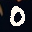
Label: 0